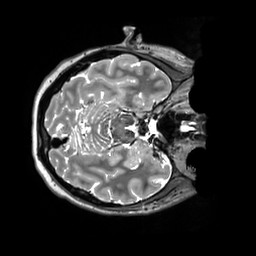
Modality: T2w
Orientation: axial
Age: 32
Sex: female
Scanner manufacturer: siemens
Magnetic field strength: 3 T
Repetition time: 3.39 s
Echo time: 0.389 s